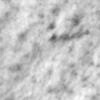
Label: no_change